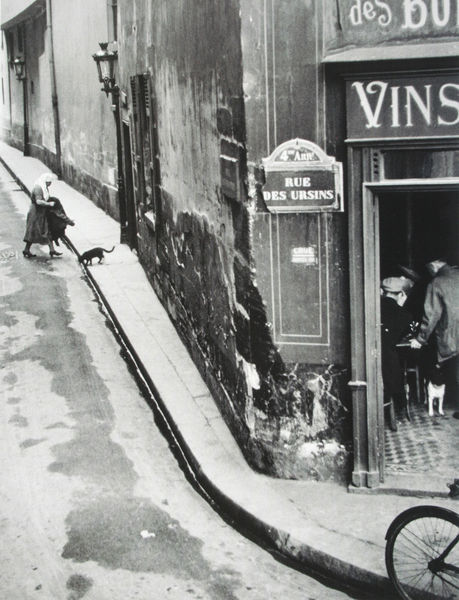
Titel: Rue des Ursins
Künstler: André Kertész
Standort: Paris
Institution: Centre Pompidou, Musée National d'Art Moderne
Schlagwörter: schatten, menschen, bar, frankreich, frau, grau, licht, männer, paris, strasse, tür, gebäude, haus, tier, kneipe, wand, nass, person, anhöhe, fassaden, mauer, laden, speichen, französisch, rad, foto, fotografie, regen, pfützen, katze, eingang, eng, schild, bürgersteig, gehsteig, hauswand, fliesen, gehweg, vin, fahrrad, photo, rue, diagonale, strassenecke, fesnter, strassenschild, gesteig, bistro, rue des ursins